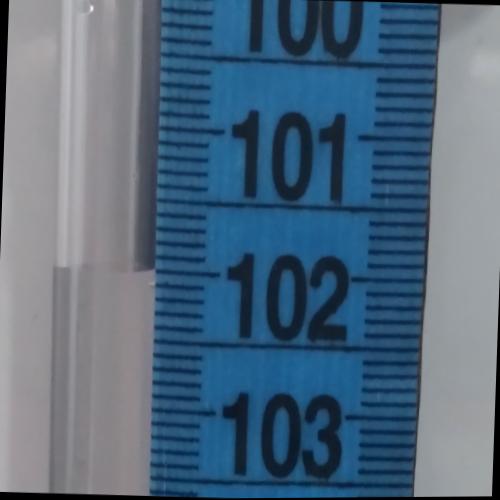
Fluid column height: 102.0 cm